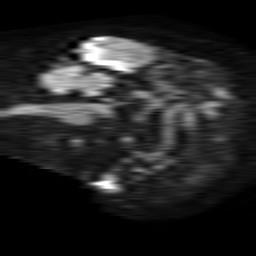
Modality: TRACE
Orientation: sagittal
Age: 56
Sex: female
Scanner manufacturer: philips
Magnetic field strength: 1.5 T
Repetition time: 4.6 s
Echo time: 0.08517 s